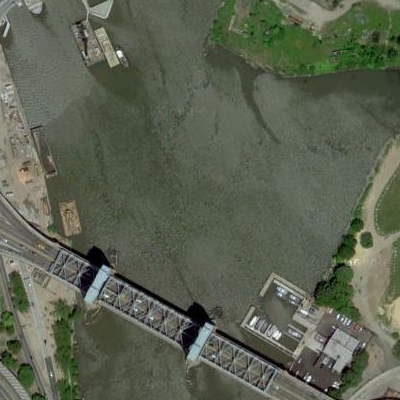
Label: RiverLake